Получены радиосигналы, предположительно от внеземной цивилизации (ВЦ) в созвездии Кита. Интересно, что сигналы принимаются с перерывами: $\tau=45$ мин сигнал есть, потом $45$ мин он отсутствует, затем опять $45$ мин есть и т. д. Более того, частота сигнала меняется, как показано на рисунке $(v_0=1.5\cdot10^9~Гц, \Delta v=3\cdot 10^4~ Гц)$.
Предполагая, что радиостанция, излучающая сигнал постоянной частоты, находится на искусственном c спутнике, обращающемся по круговой орбите вокруг планеты ВЦ, найдите массу этой планеты. Считать, что отрезок Земля - планета ВЦ лежит в плоскости орбиты спутника.
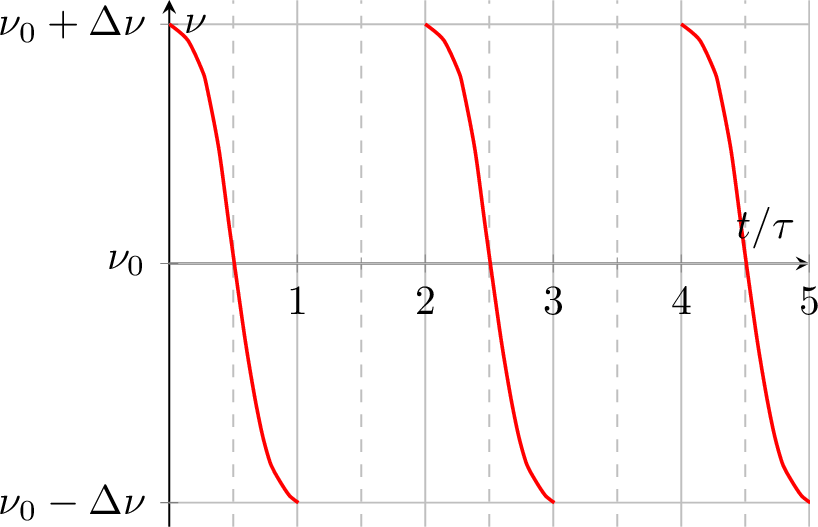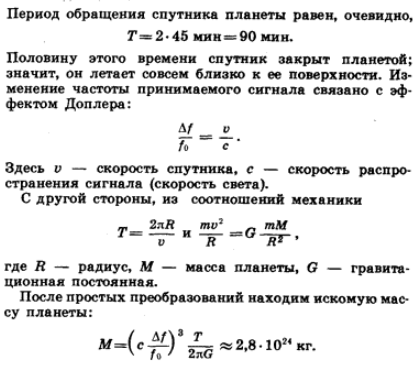
Темы:
T, Механика, Всероссийские, Движение по орбите, Эффект Доплера